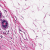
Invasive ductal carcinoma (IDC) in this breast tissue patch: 0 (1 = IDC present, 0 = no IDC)